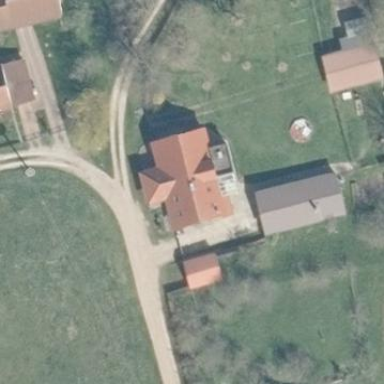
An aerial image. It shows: Simple house.